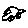
Label: car